Question: My problem is that when I plot y-values that are very close, matplotlib uses a bias for the yticklabel as seen in the picture below (+1.2 in the top left corner).
I don't want the bias as it does not reduce the length of the yticklabels. How can I remove the bias, so that it shows <PHONE>, <PHONE>...
Here is the code I used to generate the example:
'''
from pylab import *
plot((0,1),(1.200001,1.200002))
show()
'''
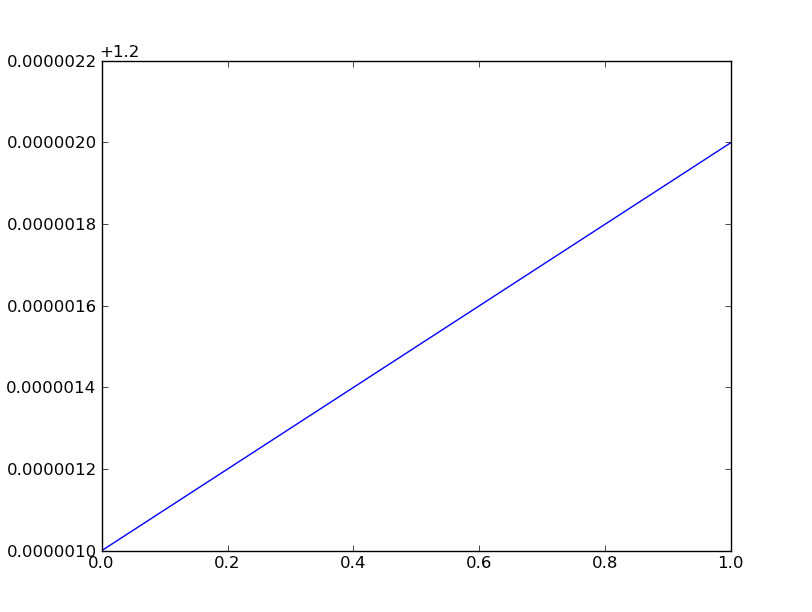
Answer: The easiest (and probably preferred) way of achieving this using the pyplot interface is using the supplied function 'pyplot.ticklabel_format' in a way analogous to
'''
from pylab import *
plot((0,1),(1.200001,1.200002))
ticklabel_format(useOffset=False)
show()
'''
The other proposed solutions give you more direct control, though.